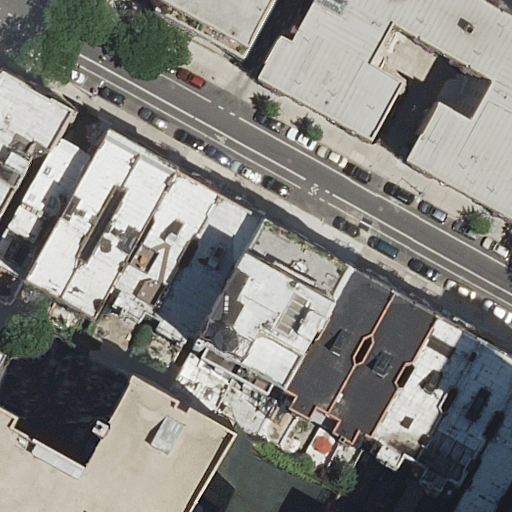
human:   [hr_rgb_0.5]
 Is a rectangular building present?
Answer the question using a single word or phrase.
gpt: yes

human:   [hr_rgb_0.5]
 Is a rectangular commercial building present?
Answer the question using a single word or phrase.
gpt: no

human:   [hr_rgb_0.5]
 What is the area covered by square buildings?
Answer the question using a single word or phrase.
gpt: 0m2

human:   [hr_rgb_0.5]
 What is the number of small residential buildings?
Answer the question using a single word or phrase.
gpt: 2

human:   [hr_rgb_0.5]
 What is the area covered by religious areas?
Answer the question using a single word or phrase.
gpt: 0m2

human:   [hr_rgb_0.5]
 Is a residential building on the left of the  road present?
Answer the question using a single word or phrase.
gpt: yes

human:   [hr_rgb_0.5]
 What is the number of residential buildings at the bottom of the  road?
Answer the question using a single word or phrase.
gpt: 12

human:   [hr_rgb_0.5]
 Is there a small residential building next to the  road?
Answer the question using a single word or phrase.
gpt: yes

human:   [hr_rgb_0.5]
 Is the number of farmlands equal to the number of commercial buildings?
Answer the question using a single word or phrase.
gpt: yes

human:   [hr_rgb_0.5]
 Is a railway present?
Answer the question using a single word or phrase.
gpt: no

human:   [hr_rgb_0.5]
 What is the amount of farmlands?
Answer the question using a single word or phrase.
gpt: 0

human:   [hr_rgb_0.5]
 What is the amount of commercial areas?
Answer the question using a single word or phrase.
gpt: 0

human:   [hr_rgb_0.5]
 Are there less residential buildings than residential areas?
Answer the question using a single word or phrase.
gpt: no

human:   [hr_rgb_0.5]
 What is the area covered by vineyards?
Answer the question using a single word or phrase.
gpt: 0m2

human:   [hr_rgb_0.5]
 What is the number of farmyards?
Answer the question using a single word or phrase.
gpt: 0

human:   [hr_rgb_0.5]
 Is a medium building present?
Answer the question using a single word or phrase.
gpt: yes

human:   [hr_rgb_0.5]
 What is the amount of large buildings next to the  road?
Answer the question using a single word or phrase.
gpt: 3

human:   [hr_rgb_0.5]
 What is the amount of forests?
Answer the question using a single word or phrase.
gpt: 0

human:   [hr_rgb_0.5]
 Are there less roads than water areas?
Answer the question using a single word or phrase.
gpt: no

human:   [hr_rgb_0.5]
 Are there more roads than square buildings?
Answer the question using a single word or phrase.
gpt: yes

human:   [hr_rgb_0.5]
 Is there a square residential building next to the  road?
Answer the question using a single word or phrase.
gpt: no

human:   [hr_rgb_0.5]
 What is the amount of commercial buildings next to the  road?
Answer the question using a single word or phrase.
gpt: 0

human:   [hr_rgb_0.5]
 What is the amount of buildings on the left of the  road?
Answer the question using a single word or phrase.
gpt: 7

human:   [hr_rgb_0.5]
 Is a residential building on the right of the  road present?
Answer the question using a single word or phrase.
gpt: yes

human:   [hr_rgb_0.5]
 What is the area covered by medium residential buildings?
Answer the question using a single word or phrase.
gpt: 3391m2

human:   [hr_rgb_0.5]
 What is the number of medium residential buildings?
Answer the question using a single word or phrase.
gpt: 13

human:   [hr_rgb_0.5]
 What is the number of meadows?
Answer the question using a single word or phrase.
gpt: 0

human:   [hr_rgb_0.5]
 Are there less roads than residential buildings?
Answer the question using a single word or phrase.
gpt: yes

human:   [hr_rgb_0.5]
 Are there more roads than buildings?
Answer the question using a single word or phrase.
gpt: no

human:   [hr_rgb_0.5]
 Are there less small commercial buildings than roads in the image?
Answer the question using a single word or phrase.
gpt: yes

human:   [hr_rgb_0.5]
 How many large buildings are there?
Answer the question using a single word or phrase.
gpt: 3

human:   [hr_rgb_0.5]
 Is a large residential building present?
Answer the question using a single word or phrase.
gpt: yes

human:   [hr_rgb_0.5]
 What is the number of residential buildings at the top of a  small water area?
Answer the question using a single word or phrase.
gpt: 0

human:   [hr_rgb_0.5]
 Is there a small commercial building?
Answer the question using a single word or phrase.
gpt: no

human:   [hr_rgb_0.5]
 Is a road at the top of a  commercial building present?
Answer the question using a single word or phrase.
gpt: no

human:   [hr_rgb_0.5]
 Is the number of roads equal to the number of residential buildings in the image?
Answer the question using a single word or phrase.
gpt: no